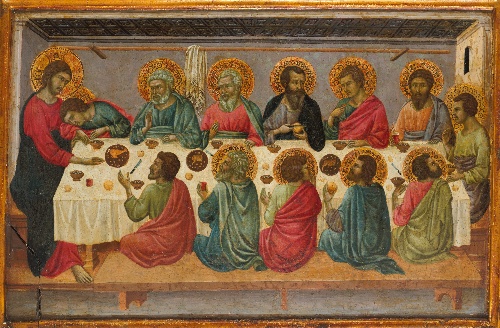
Title: The Last Supper
Artist: Ugolino da Siena (Ugolino di Nerio)
Artist bio: Italian, Siena, active by 1317–died ?1339/49
Date: ca. 1325–30
Object type: Painting
Classification: Paintings
Medium: Tempera and gold on wood
Dimensions: Overall, with engaged (modern) frame, 15 x 22 1/4 in. (38.1 x 56.5 cm); painted surface 13 1/2 x 20 3/4 in. (34.3 x 52.7 cm)
Department: Robert Lehman Collection
Credit line: Robert Lehman Collection, 1975
Accession year: 1975
Repository: Metropolitan Museum of Art, New York, NY
Tags: Men|Last Supper|Saints